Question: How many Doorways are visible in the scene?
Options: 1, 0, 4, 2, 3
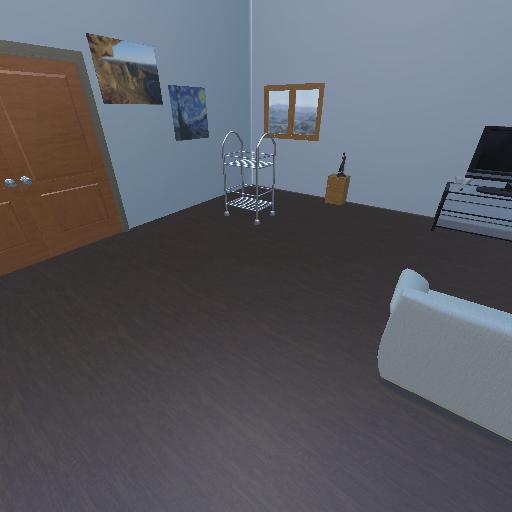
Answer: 1